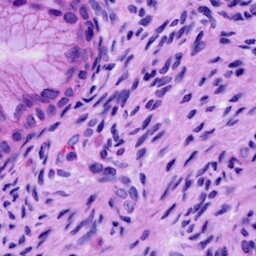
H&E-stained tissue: Cervix